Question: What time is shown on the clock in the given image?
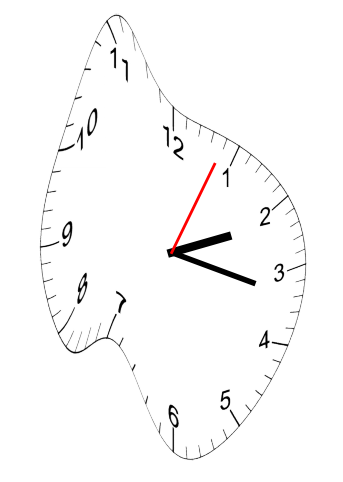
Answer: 02:17:04